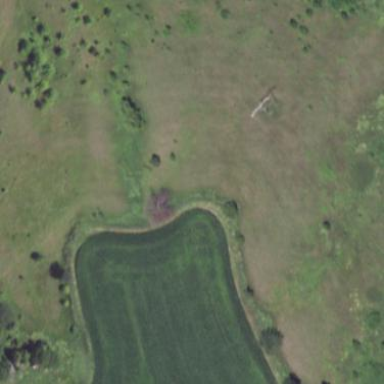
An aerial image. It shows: Beautiful meadow.